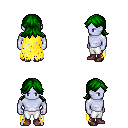
a pixel art fantasy rpg character, male body template, dark elf, purple skin, yellow tattered cape, white pants, green loose hair, maroon shoes, four views (front, back, left, right), 2x2 character sprite sheet, small pixel art, hard edges, no anti-aliasing